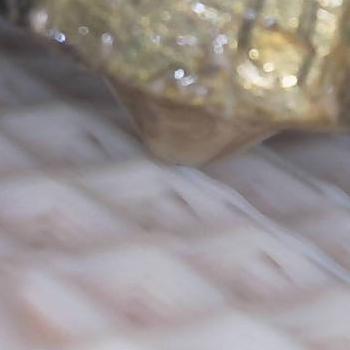
Flow rate: 35%